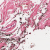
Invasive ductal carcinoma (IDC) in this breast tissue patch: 0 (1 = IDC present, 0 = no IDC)